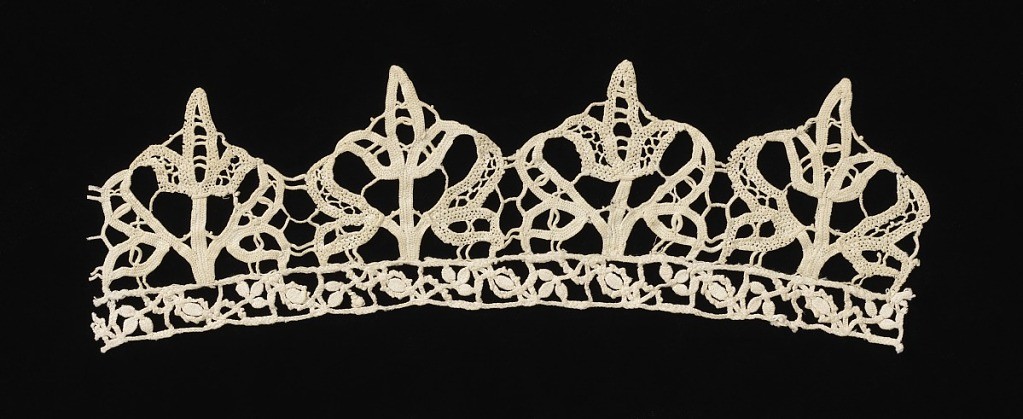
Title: Border
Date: late 16th century
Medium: linen Technique: punto in aria (needle lace)
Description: Fragment of a border has scalloped tabs formed by blossoms of three pointed lobes.